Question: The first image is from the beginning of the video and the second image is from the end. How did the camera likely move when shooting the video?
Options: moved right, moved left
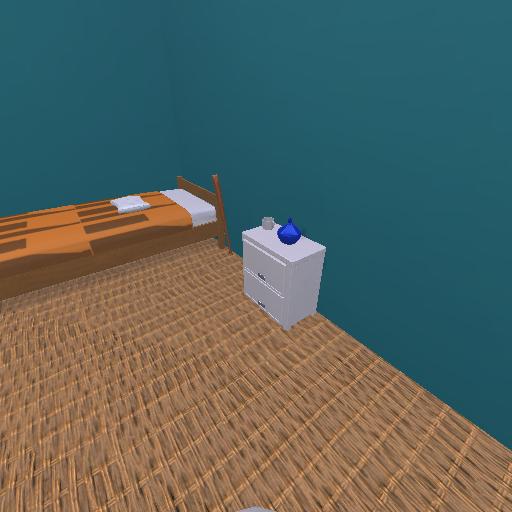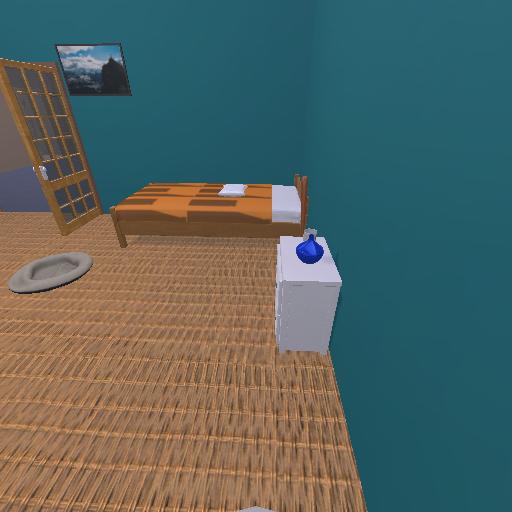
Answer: moved right